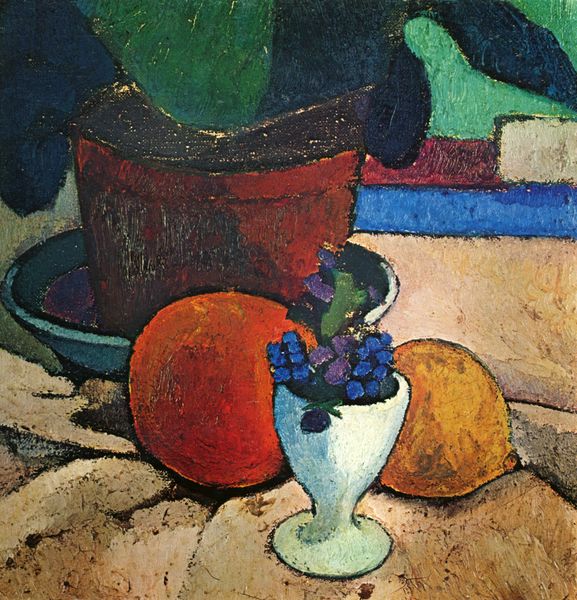
Titel: Stilleben mit Blattpflanze, Zitrone und Apfelsine
Künstler: Paula Modersohn-Becker
Standort: Worpswede
Institution: (Privatsammlung)
Schlagwörter: blau, blätter, dunkel, gemälde, meer, schatten, weiß, cezanne, fluss, gelb, grün, impressionismus, see, blume, blumen, braun, bunt, fenster, glas, hell, hintergrund, licht, orange, schwarz, tisch, blüten, eis, obst, rot, tuch, beige, expressionismus, flächig, malerei, schale, schüssel, stein, steine, teller, öl, erde, pastos, boden, kelch, blatt, pflanze, pflanzen, frucht, früchte, krug, stilleben, stillleben, trauben, vase, apfel, blumentopf, topf, farbig, orang, umrisse, moderne, warm, abstrakt, farben, fläche, modern, mauer, formen, lila, violett, linien, naiv, einfach, streifen, balken, gesteck, gewächs, abstraktion, umriss, birne, kante, becher, acryl, beeren, klassische moderne, kugel, umrisslinie, ornamental, geometrisch, topfpflanze, weintrauben, gaugin, pfirsich, fensterbank, blumenstock, fensterbrett, kaktus, traube, zitrone, untersetzer, steinboden, tontopf, plakativ, quadrat, planze, matisse, untersatz, zitrusfrüchte, münter, unterteller, eierschale, geometrische formen, pfirsisch, eierbecher, pflanzentopf, zitrus, cloisionismus, cloisonnismus, gabriele, geometrische, gummibaum, zitrusfruch, bernard, aprel, blumenuntertopf, citrusfrüchte, cloisiosmus, cézanne follwoer, eierbecker, fabrne, pfirscih, porträt im eierbecher, stailleben, traubene, blumenerde, untertopf